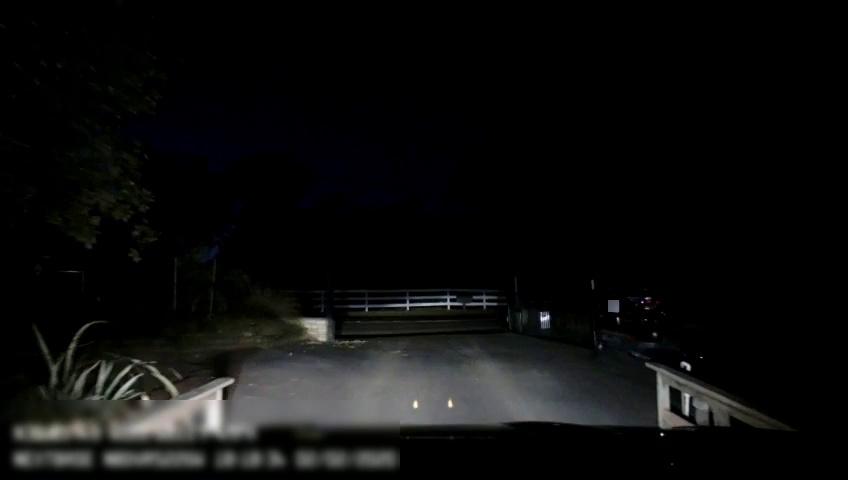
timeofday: Night
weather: Other
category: Drivable Space
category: Lanes | Current Lane